Question: I want to create an animation which is drawned on a following diagram on the left. It should visualize i.e. clouds spinning around sphere.

I want the cloud A to spin around the pivot point X in some fixed radius (i.e. 100px). Of course, it is essention for the cloud to get properly oriented, otherwise it would look weird. I have achieved the effect of rotation around the pivot in the fixed distance, but my rectange was wrongly oriented (see the figure on the right).
The code is following:
'''
<canvas id="cloudsCanvas" width="1050" height="300"></canvas>
<script>
var cloudCenter = [400, 400];
// pivot point coordinates
var cx = 1050 / 2;
var cy = 800;
var deg = 45;
var cloud1 = new Image;
window.onload = function () {
var cloudsCanvas = document.getElementById("cloudsCanvas");
var cloudsContext = cloudsCanvas.getContext("2d");
setInterval(function () {
cloudsContext.save();
cloudsContext.clearRect(0, 0, cloudsCanvas.width, cloudsCanvas.height);
deg += 1;
// Center the needle on the canvas.
cloudsContext.translate(cx, cy);
cloudsContext.rotate(deg * Math.PI / 180);
cloudsContext.drawImage(cloud1, cloudCenter[0], cloudCenter[1]);
cloudsContext.restore();
}, 50);
};
cloud1.src = './img/cloud1.png';
</script>
'''
Any ideas how to fix this? Thank you!
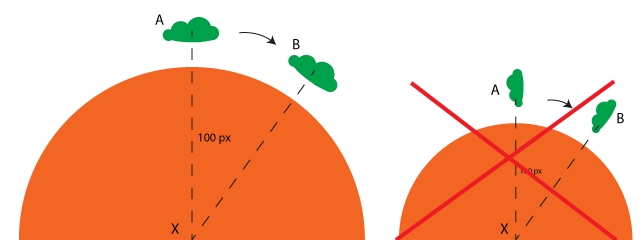
Answer: The 0 angle always points to the right so just create a cloud that is pre-rotated 90 degrees clock-wise (as if it was drawn in this place) - it should look like this:

Optionally you can pre-rotate using a secondary canvas to draw the non-rotated cloud into.
<URL>
You also need to do some other changes in your code:
- -
Like this:
'''
cloudsContext.translate(cx, cy);
cloudsContext.rotate(deg * Math.PI / 180);
cloudsContext.translate(-cx, -cy);
cloudsContext.drawImage(cloud1, cloudCenter[0], cloudCenter[1]);
'''